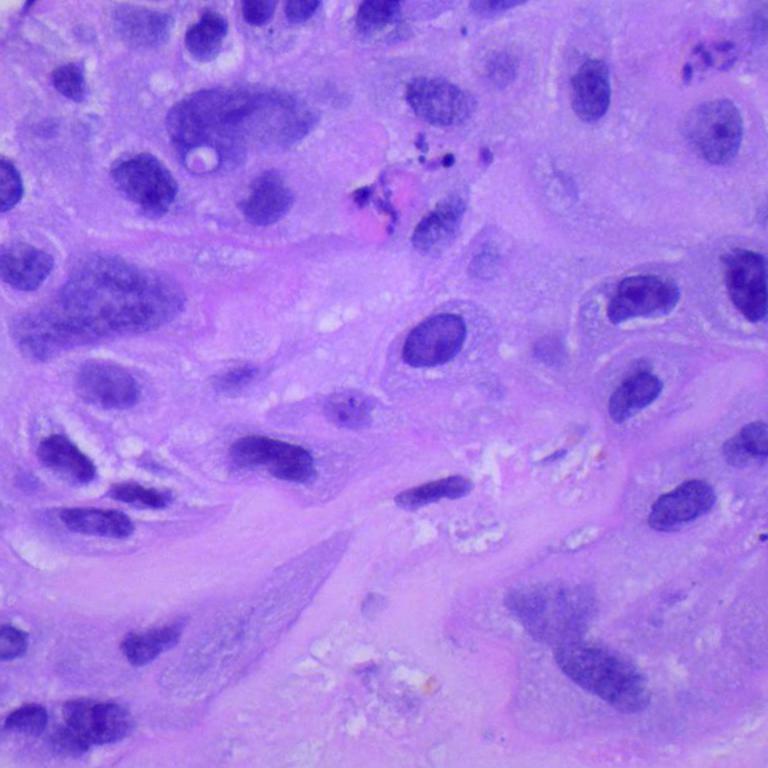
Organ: lung
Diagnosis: squamous carcinomas